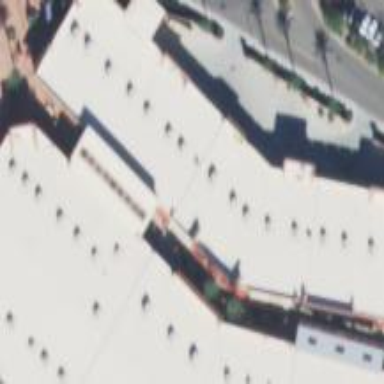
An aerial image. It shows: Outdoor mall within retail building.